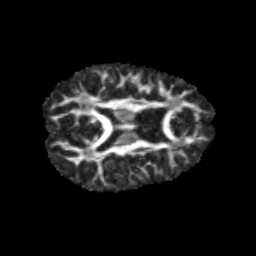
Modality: FA
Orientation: axial
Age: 11
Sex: female
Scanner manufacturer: siemens
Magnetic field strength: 3 T
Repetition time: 3.8 s
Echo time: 0.07 s